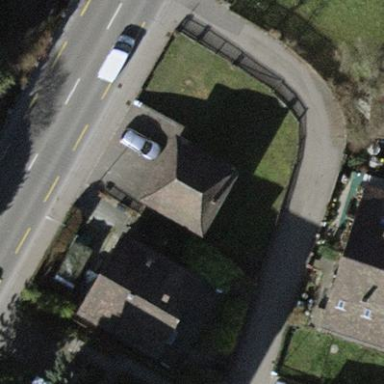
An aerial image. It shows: Garage with pyramidal roof.